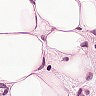
Metastatic tissue present: yes